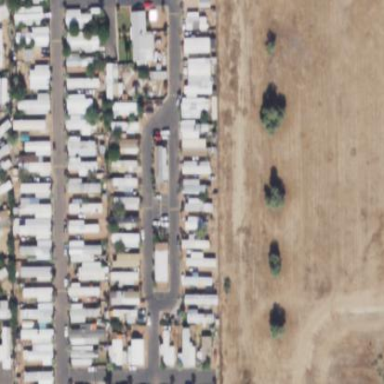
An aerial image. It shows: Residential area known as trailer park.